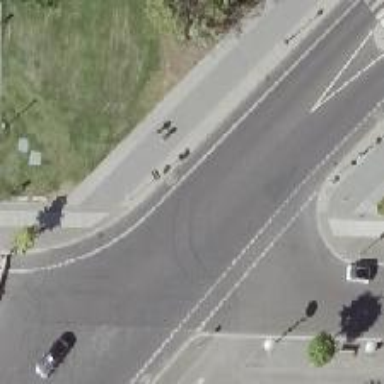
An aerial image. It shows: Unmarked road crossing.